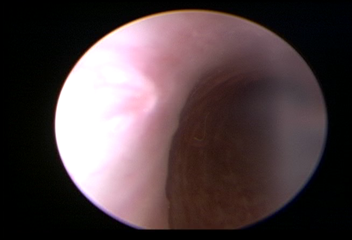
Modality: WLC
Class: Normal mucosa
Bladder cancer association: No